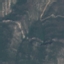
Land use / land cover class: HerbaceousVegetation